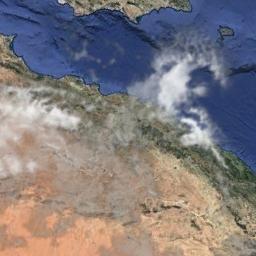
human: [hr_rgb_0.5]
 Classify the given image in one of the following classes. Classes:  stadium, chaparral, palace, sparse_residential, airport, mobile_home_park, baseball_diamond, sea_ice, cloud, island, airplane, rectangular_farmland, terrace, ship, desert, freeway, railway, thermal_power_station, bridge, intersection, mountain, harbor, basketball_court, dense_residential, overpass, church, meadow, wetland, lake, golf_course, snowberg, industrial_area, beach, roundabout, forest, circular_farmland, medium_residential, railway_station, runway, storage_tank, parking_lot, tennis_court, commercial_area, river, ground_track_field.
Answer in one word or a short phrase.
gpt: cloud